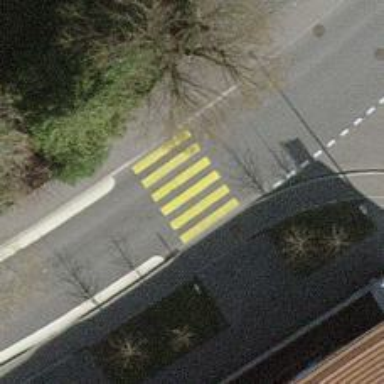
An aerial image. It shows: Marked road crossing.